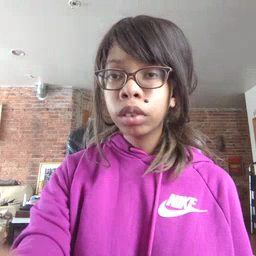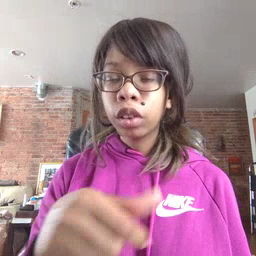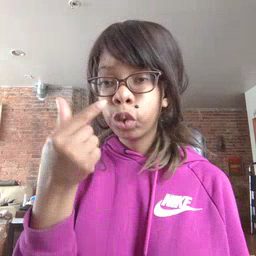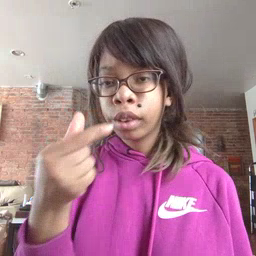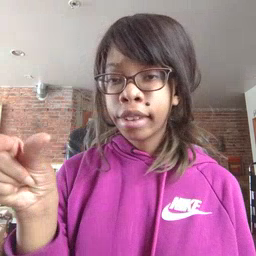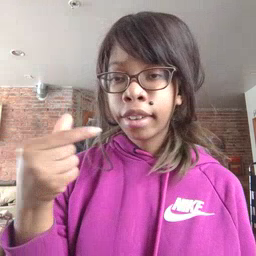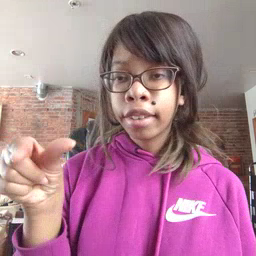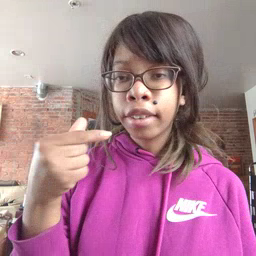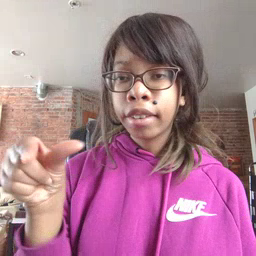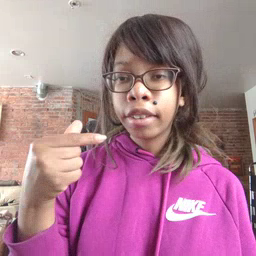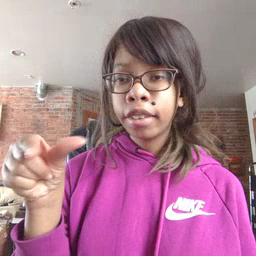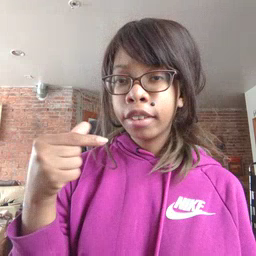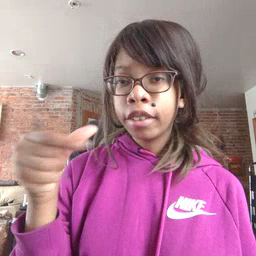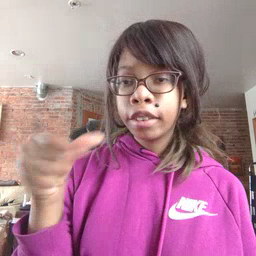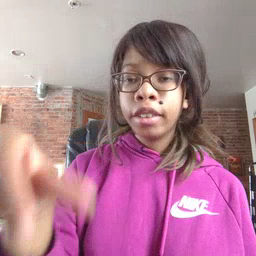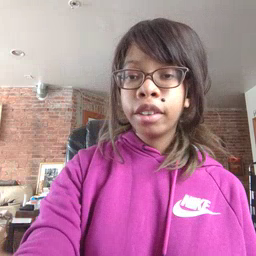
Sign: green